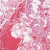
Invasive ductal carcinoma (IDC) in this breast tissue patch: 0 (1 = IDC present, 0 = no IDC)